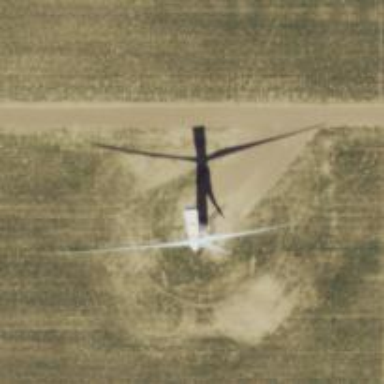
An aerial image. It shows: Wind generator using horizontal axis wind turbines.